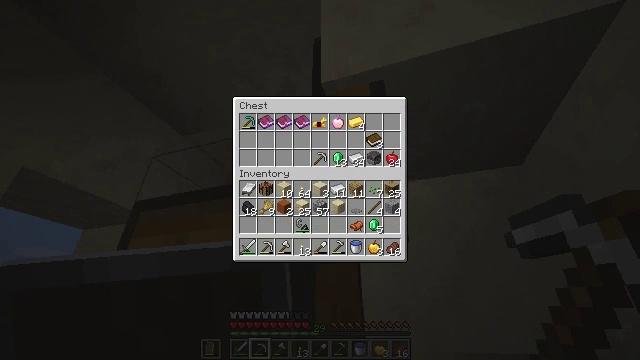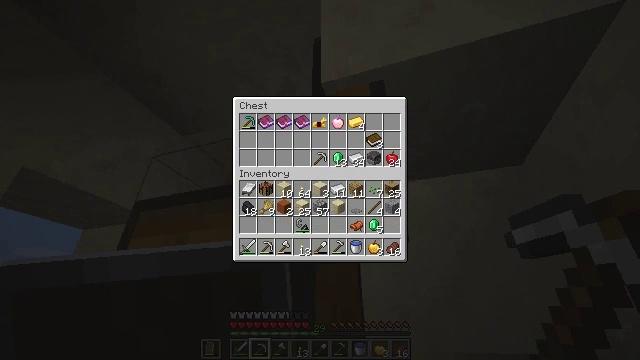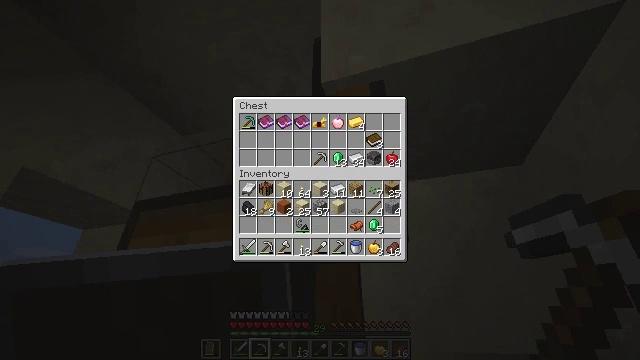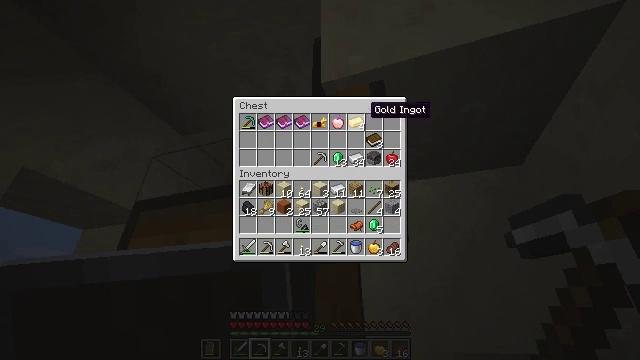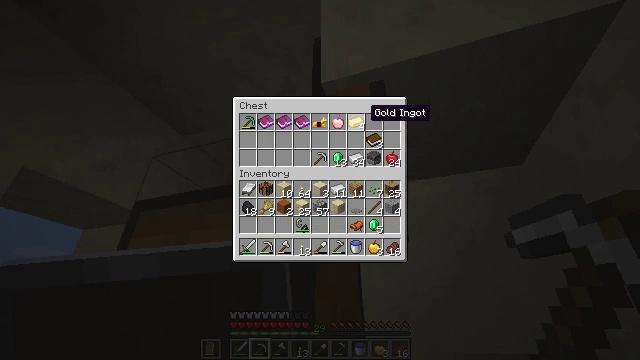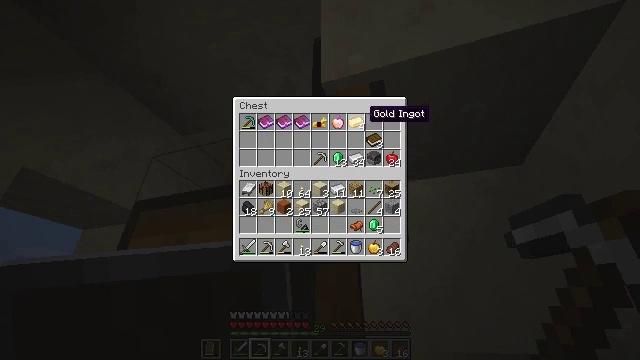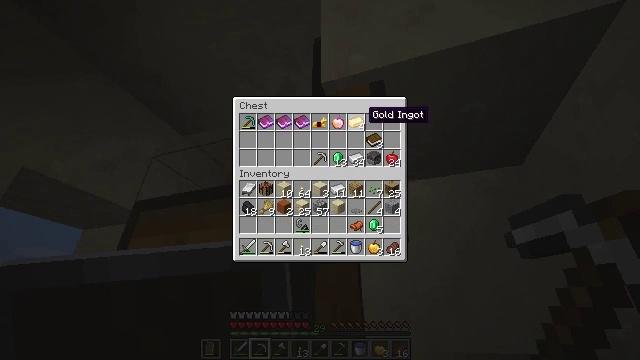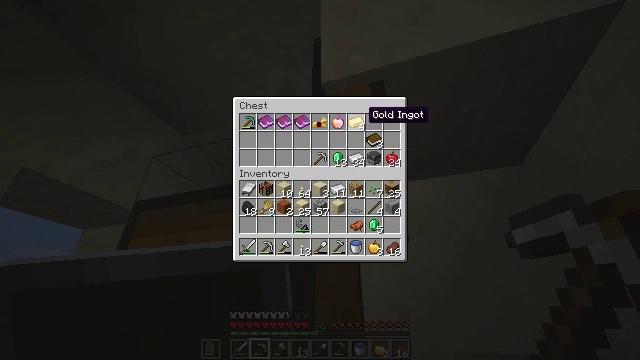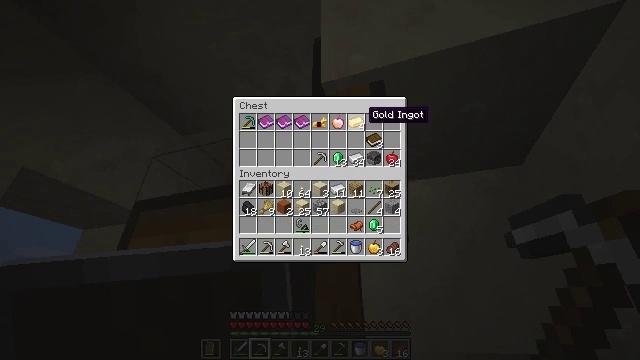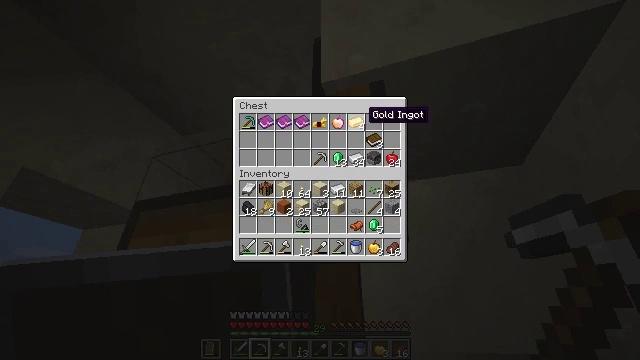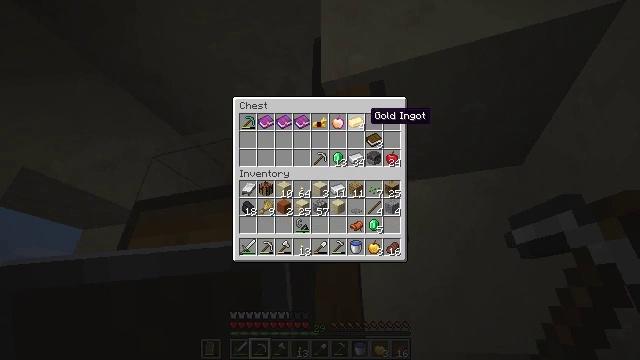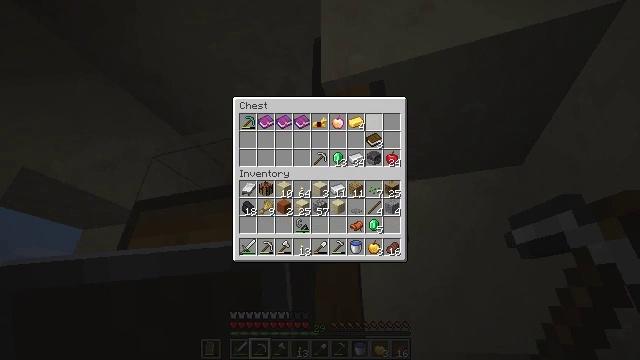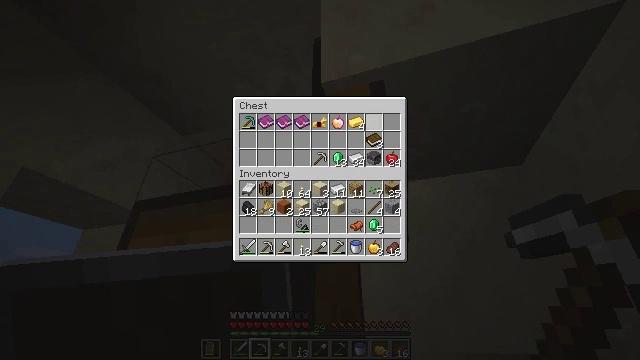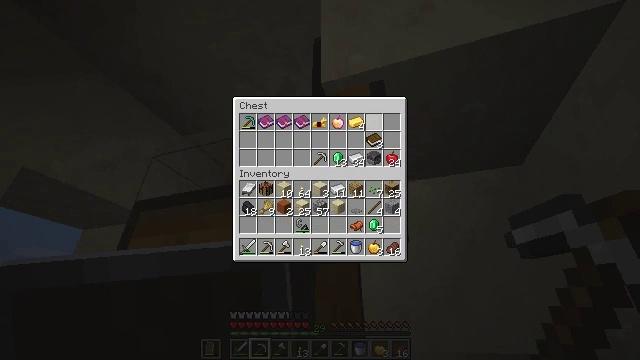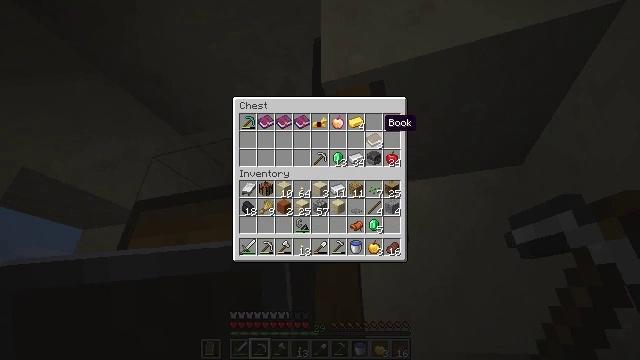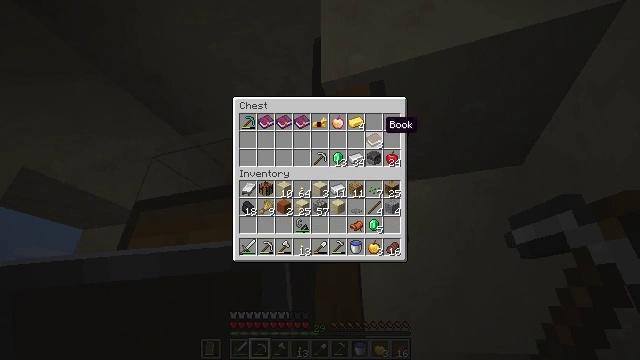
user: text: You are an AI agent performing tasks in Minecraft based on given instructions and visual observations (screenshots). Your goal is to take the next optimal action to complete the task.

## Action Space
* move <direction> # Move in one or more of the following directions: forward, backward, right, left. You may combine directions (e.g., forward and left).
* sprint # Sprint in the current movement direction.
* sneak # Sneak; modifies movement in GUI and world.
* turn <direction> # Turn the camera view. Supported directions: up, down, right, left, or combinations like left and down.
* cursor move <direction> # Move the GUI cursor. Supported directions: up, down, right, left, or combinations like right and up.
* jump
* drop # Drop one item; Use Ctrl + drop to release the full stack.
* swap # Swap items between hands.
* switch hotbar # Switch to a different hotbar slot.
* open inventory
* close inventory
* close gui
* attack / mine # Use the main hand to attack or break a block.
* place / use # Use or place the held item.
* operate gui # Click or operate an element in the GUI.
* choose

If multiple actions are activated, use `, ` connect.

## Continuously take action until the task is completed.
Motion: motion action
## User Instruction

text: Drop a orange terracotta.
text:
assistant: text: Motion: no_op
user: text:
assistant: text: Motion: no_op
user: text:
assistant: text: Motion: no_op
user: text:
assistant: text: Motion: no_op
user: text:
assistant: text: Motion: no_op
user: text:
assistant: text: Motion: no_op
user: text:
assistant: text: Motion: no_op
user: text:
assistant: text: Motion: no_op
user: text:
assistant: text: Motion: no_op
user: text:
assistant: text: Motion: no_op
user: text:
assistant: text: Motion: no_op
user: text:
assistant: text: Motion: no_op
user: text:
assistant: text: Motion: no_op
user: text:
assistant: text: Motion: no_op
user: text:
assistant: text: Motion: no_op
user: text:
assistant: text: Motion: no_op
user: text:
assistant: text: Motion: no_op
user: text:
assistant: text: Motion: no_op
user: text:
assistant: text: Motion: no_op
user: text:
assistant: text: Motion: no_op
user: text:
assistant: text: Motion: no_op
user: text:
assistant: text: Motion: no_op
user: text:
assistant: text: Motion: no_op
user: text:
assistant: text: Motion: no_op
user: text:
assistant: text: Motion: no_op
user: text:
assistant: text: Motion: no_op
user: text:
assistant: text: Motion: cursor move down
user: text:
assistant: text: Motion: cursor move down
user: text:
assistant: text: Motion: cursor move down
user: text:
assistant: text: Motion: no_op